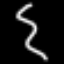
Label: squiggle